Frequency: 50000
Velocity: 0,155
Power: 20,3
Pulse duration: 0,0000001
Pass count: 1
Magnification: 10
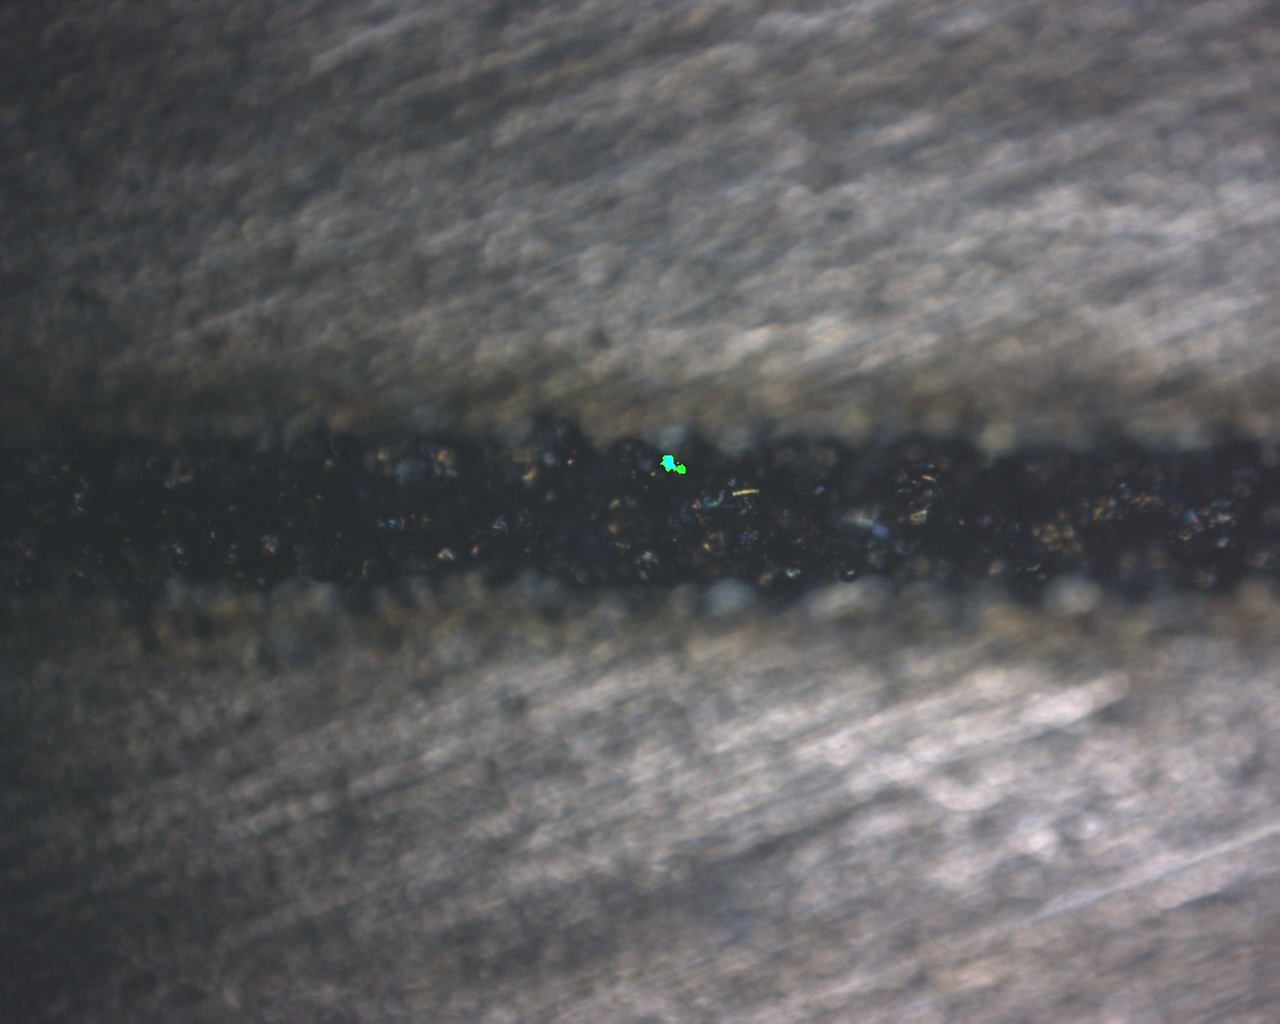
Measured width: 142.2471
Other width: 59.709